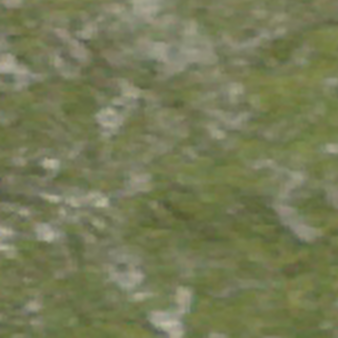
Label: other